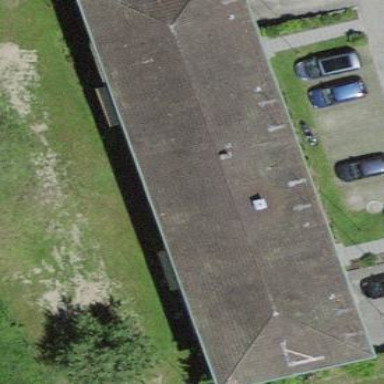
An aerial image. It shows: Apartment building with hipped roof.